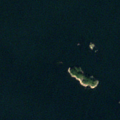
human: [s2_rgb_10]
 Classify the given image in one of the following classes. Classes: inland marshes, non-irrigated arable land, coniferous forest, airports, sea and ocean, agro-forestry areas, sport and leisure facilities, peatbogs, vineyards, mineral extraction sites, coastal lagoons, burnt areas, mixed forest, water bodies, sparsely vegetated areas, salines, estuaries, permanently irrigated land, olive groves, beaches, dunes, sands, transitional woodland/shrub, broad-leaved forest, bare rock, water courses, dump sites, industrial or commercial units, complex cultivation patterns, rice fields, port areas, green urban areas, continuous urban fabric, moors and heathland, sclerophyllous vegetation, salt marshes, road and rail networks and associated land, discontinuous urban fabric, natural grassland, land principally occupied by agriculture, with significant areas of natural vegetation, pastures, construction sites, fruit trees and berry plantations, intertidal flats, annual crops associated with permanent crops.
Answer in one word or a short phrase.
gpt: sea and ocean